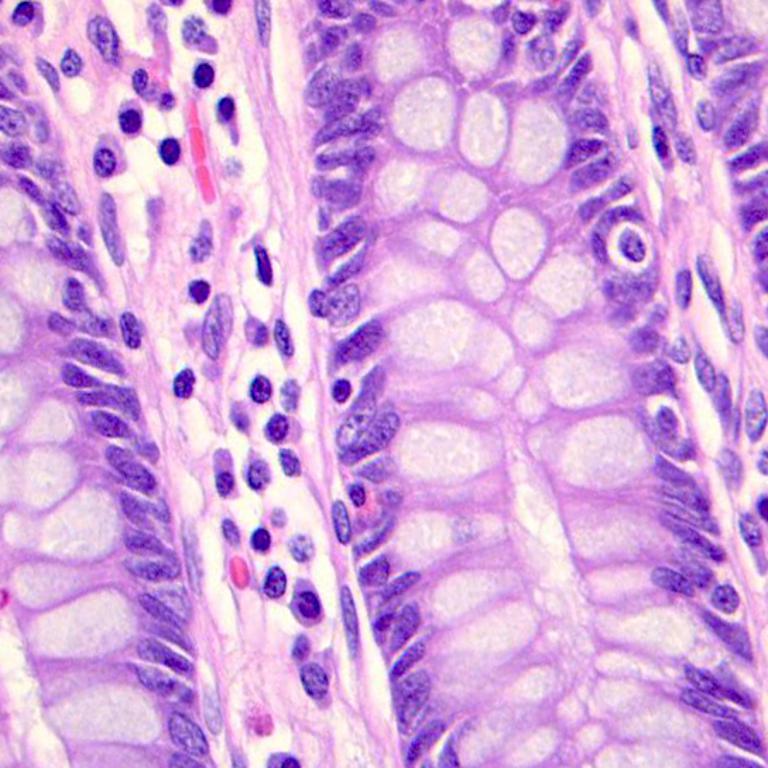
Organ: colon
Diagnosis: benign